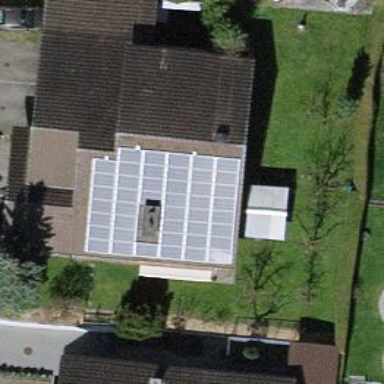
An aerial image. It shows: Solar power generator using photovoltaic method with solar photovoltaic panel types.